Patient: sex M, age 76
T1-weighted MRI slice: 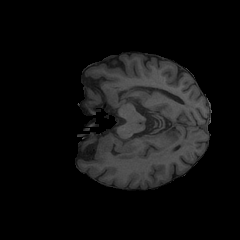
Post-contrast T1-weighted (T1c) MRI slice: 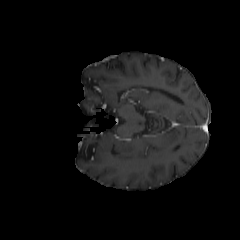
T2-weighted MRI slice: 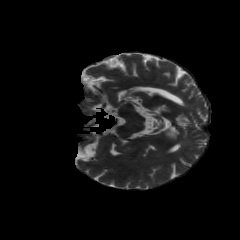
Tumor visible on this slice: no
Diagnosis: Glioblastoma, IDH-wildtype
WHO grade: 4